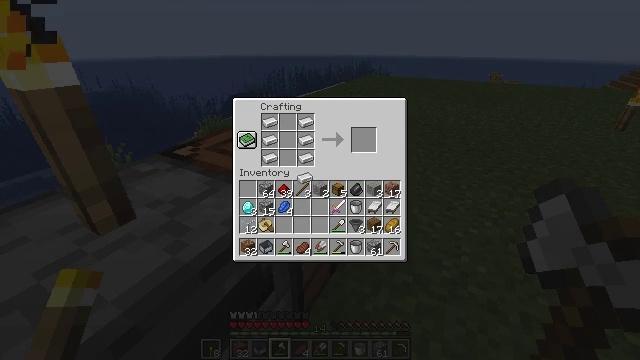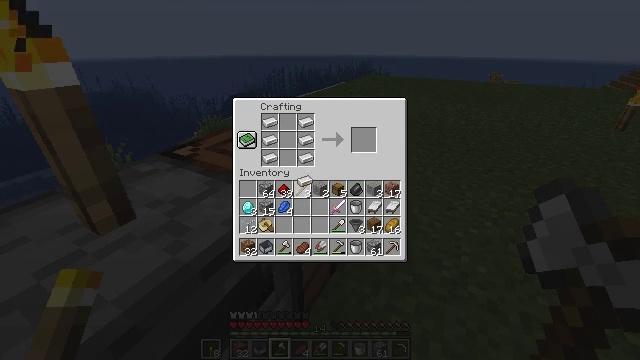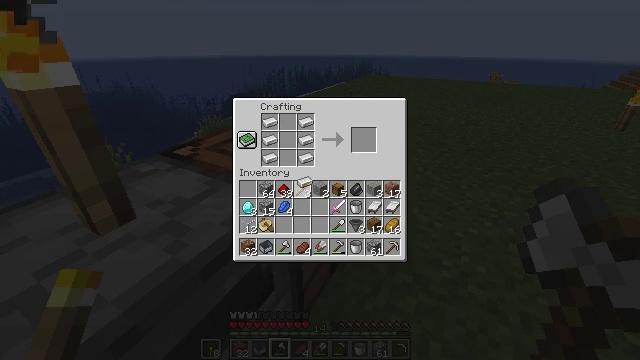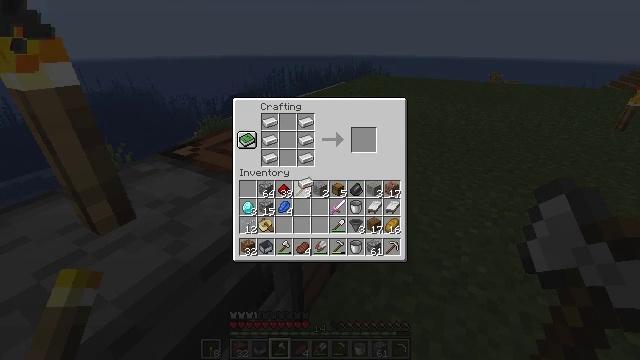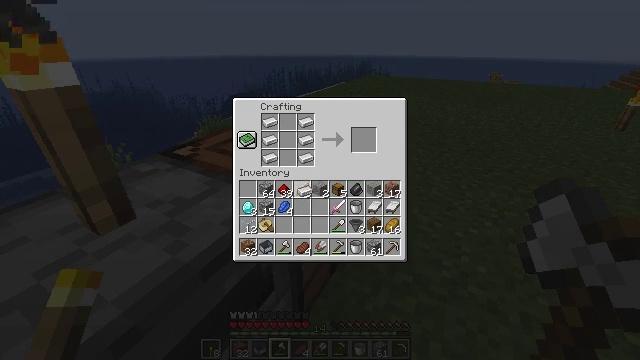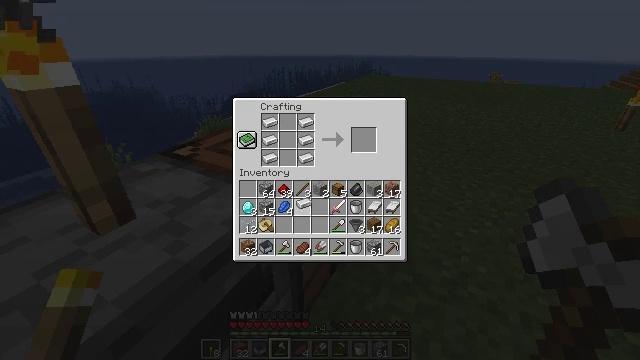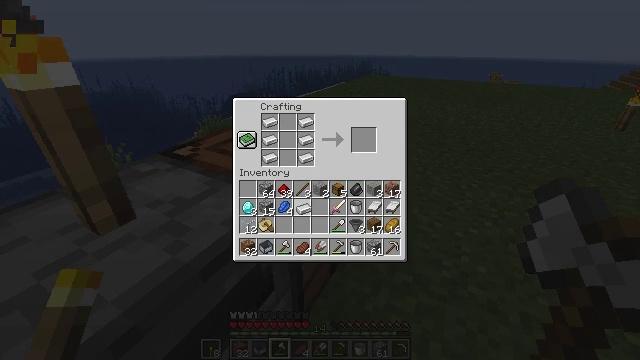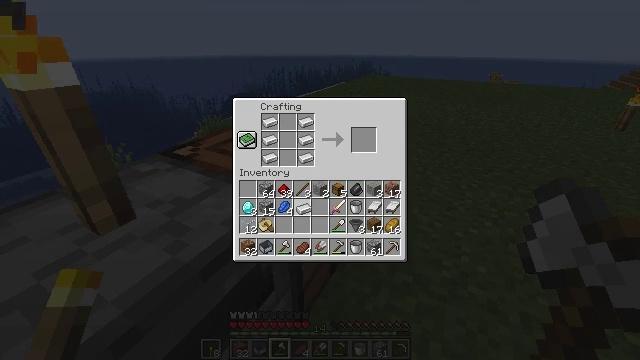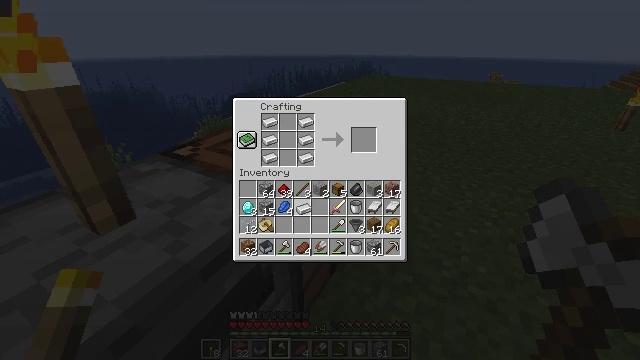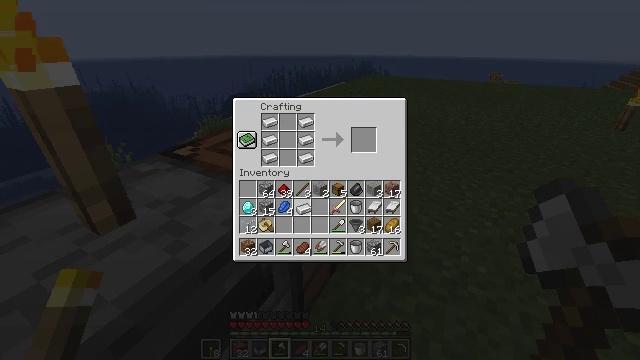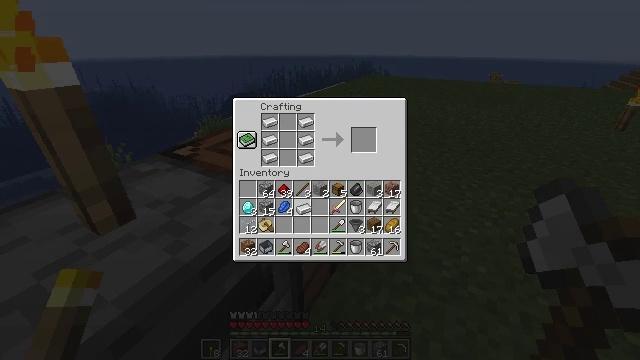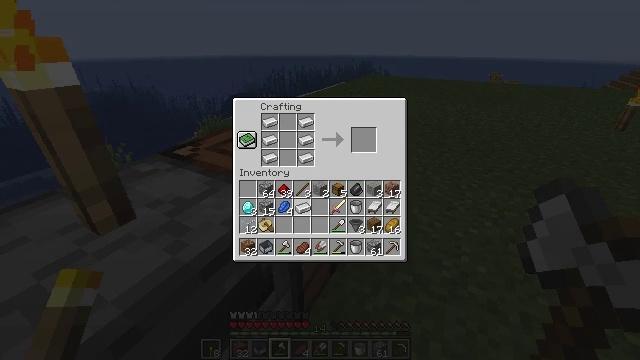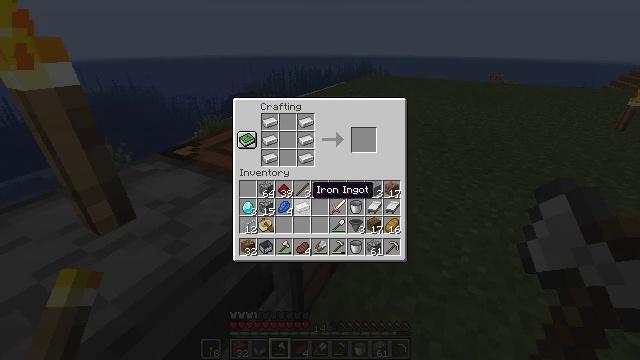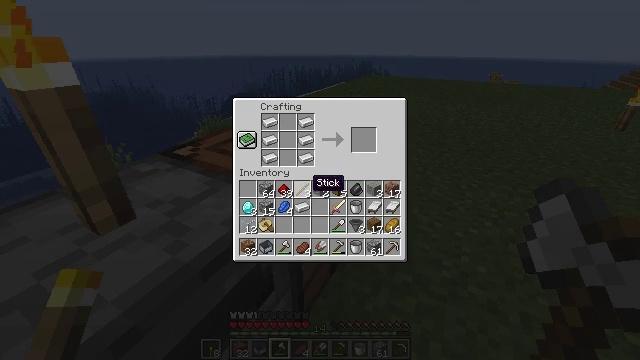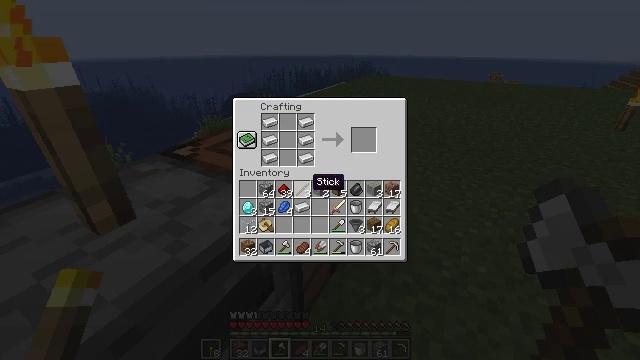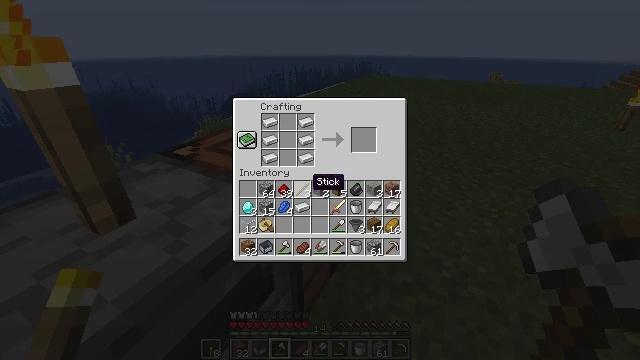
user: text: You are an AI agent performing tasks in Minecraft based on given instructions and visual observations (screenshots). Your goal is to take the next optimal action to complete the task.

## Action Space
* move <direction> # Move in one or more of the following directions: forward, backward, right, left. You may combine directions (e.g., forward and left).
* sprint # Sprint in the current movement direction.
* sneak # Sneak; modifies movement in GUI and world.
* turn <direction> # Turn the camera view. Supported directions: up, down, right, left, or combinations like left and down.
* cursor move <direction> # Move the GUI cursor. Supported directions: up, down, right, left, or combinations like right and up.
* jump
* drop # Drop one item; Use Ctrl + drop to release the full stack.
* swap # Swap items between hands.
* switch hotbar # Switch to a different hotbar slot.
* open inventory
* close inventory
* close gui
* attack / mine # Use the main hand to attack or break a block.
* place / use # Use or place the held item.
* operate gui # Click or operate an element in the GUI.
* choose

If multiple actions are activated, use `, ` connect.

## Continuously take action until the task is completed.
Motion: motion action
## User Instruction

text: Use the crafting table to create a rail.
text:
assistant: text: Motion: no_op
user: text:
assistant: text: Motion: no_op
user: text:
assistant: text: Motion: no_op
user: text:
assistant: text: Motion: cursor move down
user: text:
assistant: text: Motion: cursor move down
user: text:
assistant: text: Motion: no_op
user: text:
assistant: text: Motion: no_op
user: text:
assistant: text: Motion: no_op
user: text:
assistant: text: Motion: operate gui
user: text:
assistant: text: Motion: operate gui
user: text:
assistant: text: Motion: operate gui
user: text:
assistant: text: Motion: cursor move up
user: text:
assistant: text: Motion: no_op
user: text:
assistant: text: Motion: no_op
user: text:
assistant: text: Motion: no_op
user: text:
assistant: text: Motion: no_op
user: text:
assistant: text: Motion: operate gui
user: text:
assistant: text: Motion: operate gui
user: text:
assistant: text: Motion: no_op
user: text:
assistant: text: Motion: cursor move up
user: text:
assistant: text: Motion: cursor move up
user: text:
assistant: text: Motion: no_op
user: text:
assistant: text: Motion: no_op
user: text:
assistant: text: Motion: no_op
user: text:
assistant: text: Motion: cursor move up
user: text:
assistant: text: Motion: no_op
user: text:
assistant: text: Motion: operate gui
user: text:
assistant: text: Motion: operate gui
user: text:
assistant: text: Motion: operate gui
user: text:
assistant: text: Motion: no_op